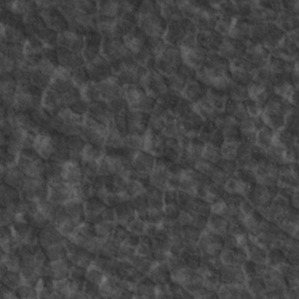
Label: non_frost